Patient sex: M
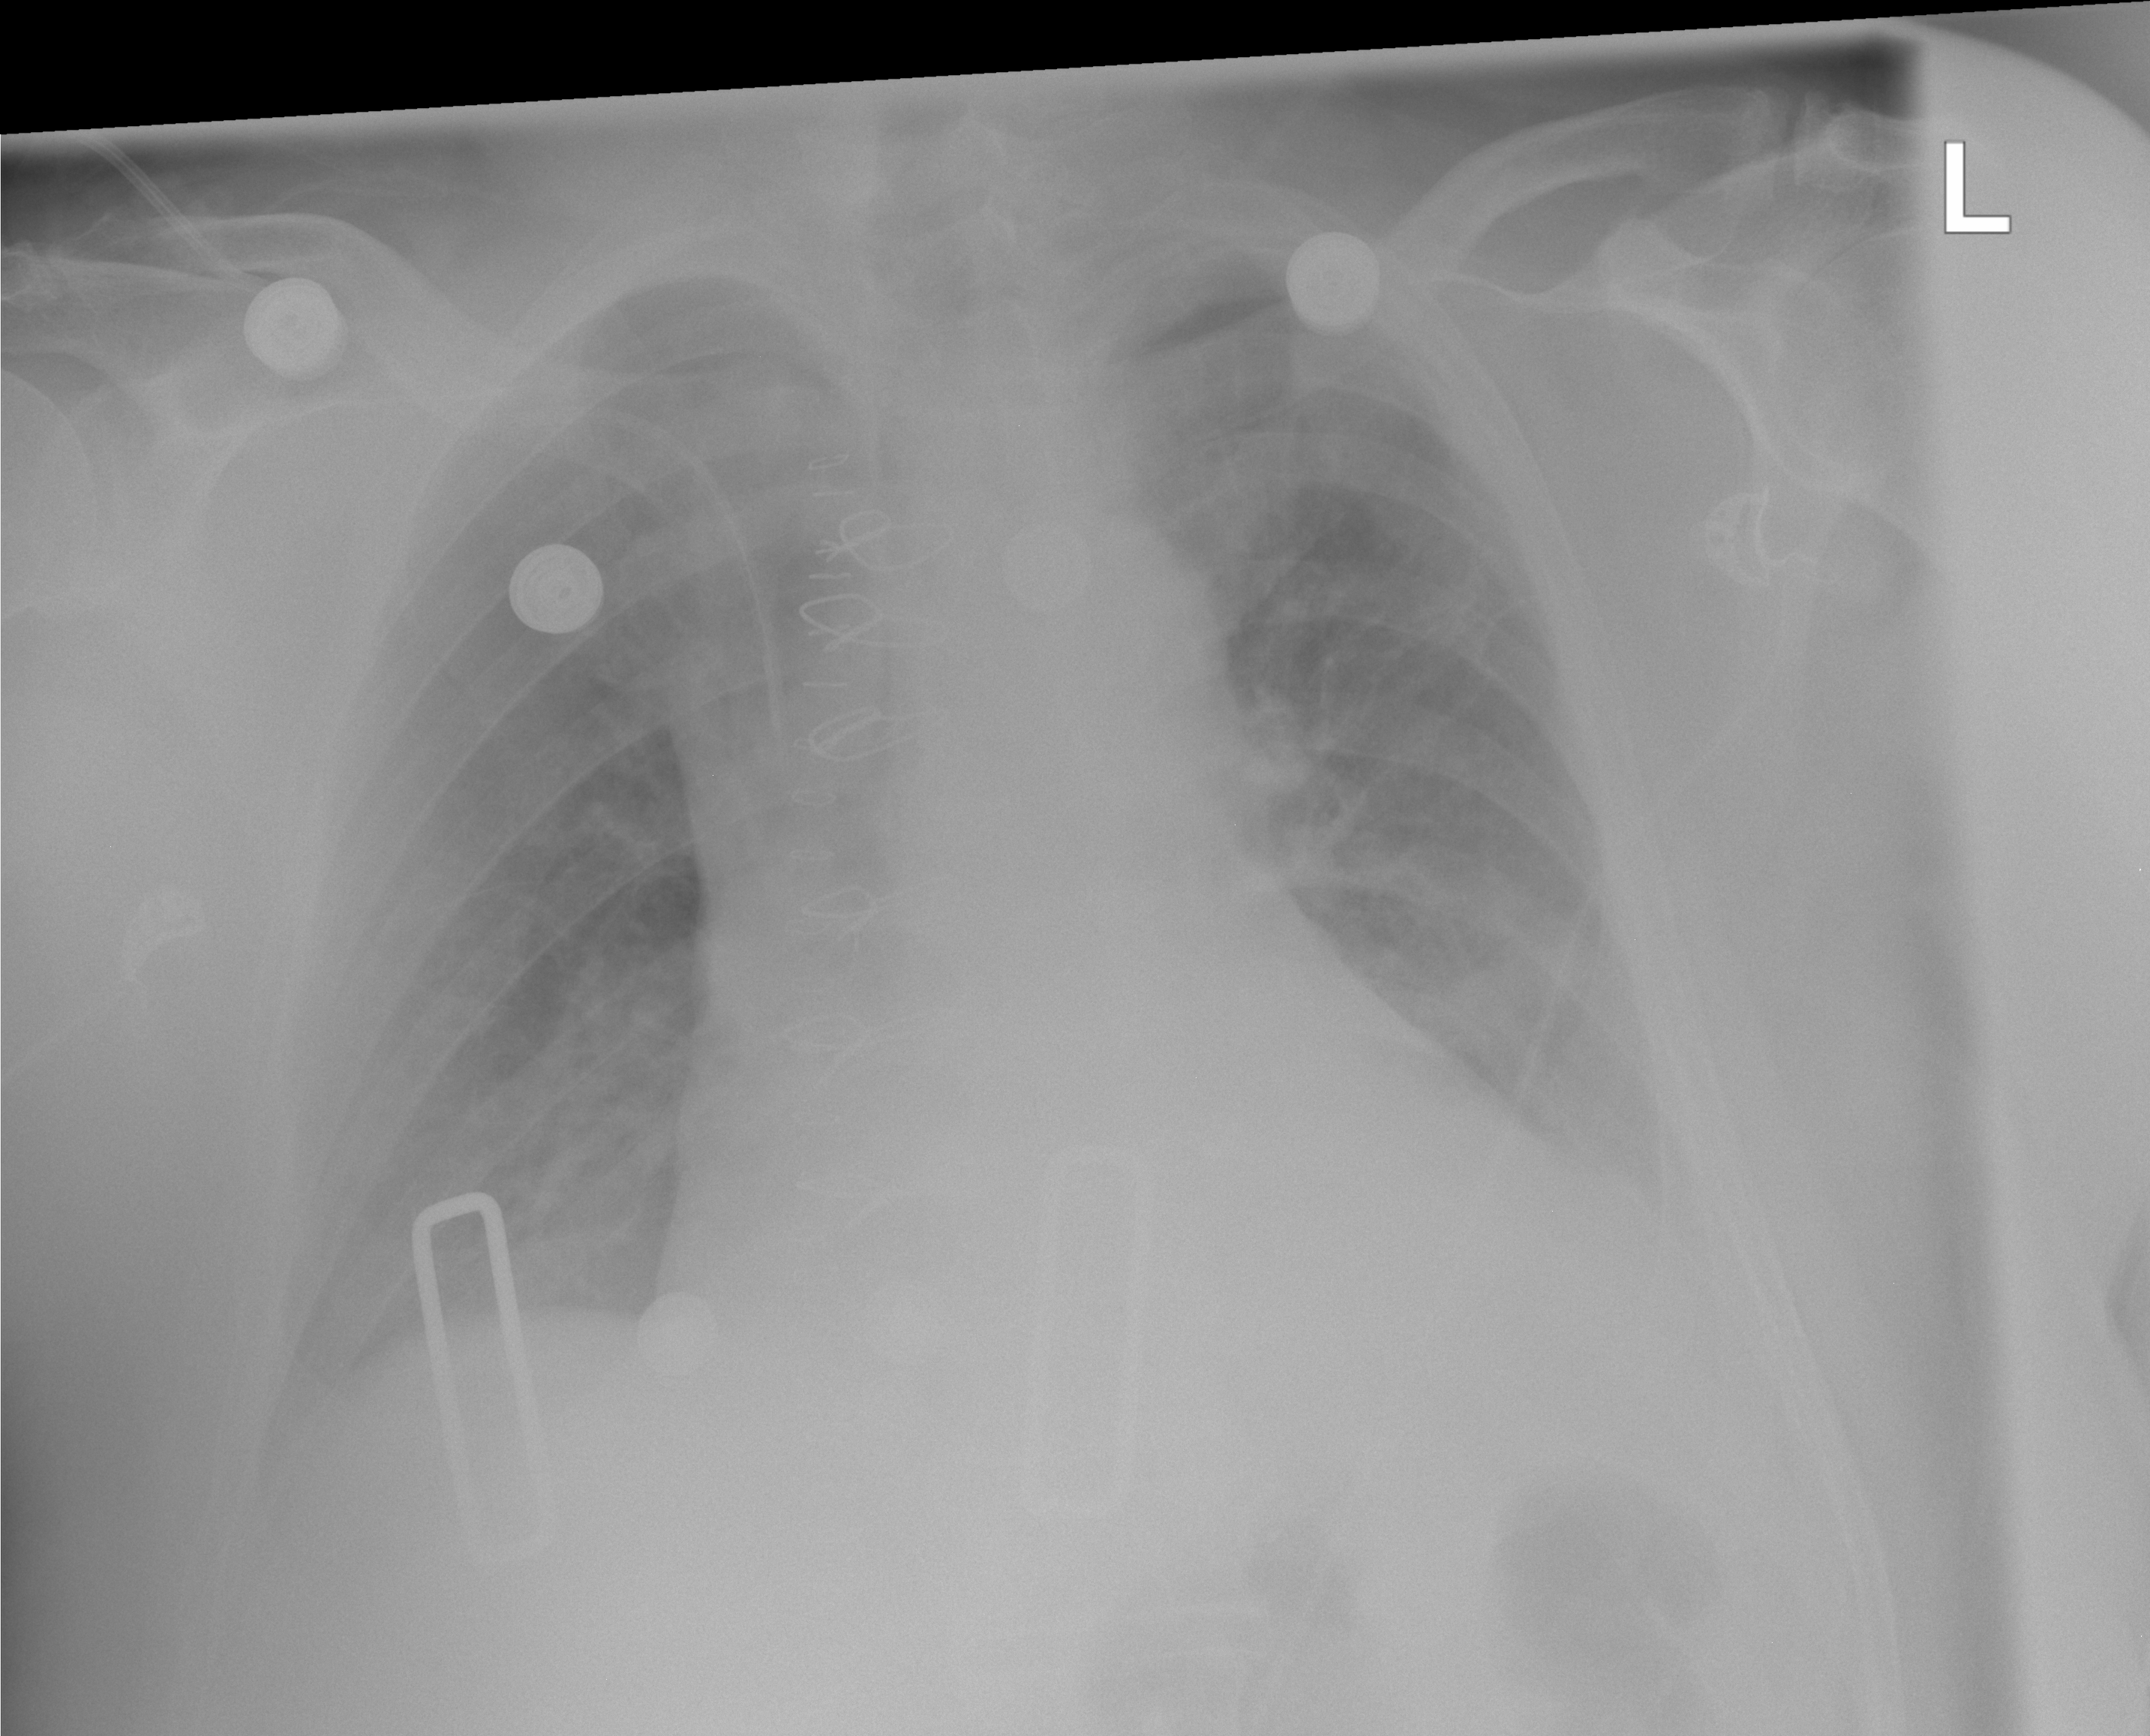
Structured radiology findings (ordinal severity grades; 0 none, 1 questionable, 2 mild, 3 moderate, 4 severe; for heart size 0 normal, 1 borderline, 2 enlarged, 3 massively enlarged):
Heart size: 2
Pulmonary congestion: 1
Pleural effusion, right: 0
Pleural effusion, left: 2
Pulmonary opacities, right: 0
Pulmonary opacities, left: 0
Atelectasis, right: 0
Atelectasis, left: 2